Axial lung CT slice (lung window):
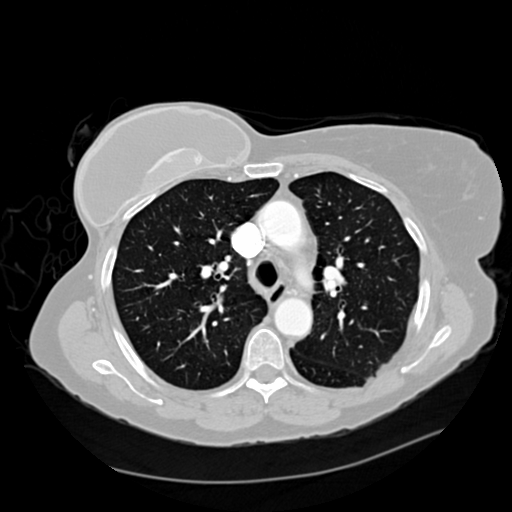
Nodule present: no